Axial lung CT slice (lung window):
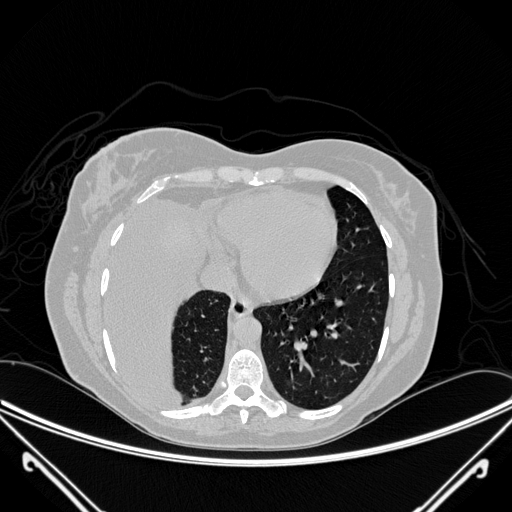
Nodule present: no